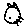
Label: cat